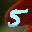
Label: 5